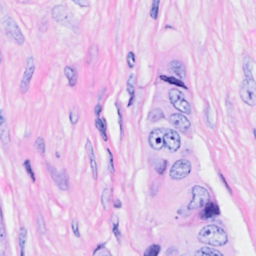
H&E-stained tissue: Breast